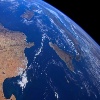
Label: water